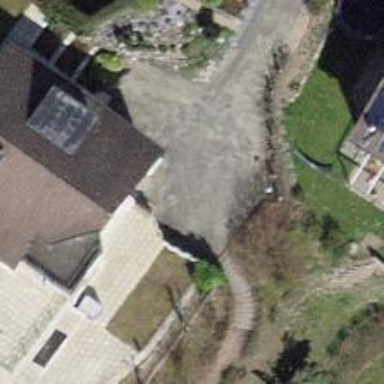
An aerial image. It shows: Road with steps.